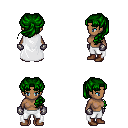
a pixel art fantasy rpg character, female body template, human, dark skin, white cape, white pants, green princess hairstyle, metal gloves, brown shoes, four views (front, back, left, right), 2x2 character sprite sheet, small pixel art, hard edges, no anti-aliasing